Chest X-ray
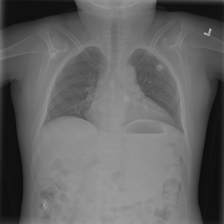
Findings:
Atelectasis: negative
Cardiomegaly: negative
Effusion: negative
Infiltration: negative
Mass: negative
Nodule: negative
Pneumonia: negative
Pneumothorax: negative
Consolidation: negative
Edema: negative
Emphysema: negative
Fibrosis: negative
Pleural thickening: negative
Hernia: negative